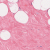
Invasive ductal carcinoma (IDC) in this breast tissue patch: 0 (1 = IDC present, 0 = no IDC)